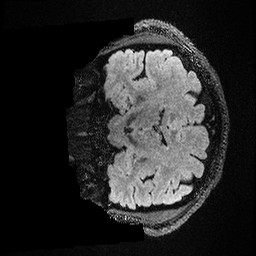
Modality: FLAIR
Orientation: coronal
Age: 26
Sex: male
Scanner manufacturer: ge
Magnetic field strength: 3 T
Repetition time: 4.802 s
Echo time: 0.1172 s